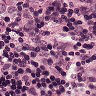
Metastatic tissue present: yes